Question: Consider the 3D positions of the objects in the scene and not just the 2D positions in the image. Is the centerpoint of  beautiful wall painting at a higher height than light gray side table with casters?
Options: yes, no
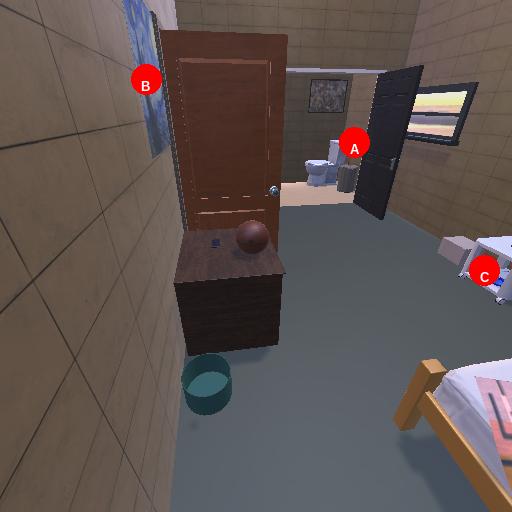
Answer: yes